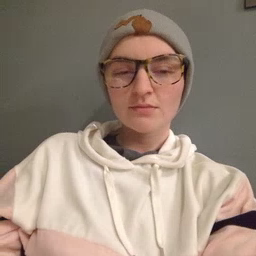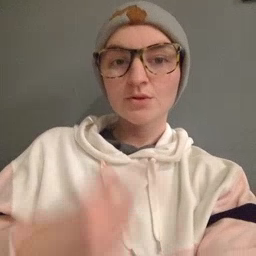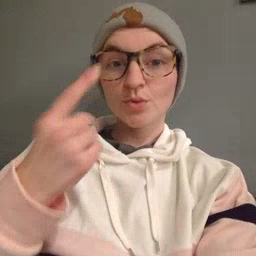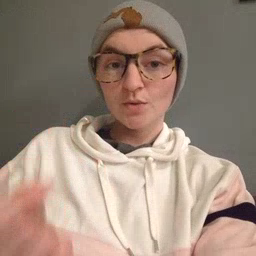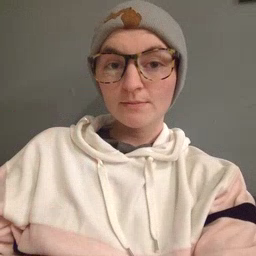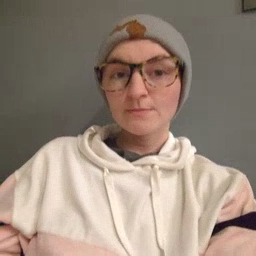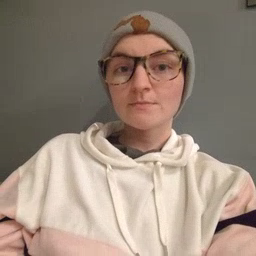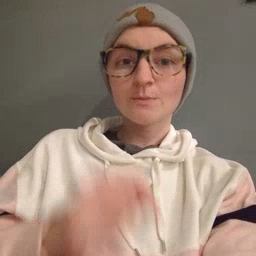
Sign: go